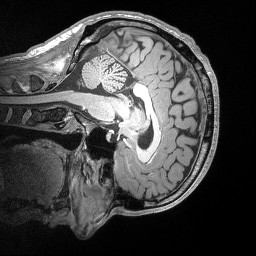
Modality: T1w
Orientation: sagittal
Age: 31
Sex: male
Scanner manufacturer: siemens
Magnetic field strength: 3 T
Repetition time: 2.53 s
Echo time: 0.00164 s